Question: I have the following plot which plots quantile labels and breaks. This is currently done manually.
'''
library(tidyverse)
mtcars %>%
as_tibble() %>%
ggplot(aes(y = mpg, x = hp, color = factor(cyl))) +
geom_point() +
theme(panel.grid.major = element_blank(),
panel.grid.minor = element_blank(),
panel.border = element_blank(),
panel.background = element_blank()) +
scale_y_continuous(labels = as.numeric(quantile(mtcars$mpg)),
breaks = as.numeric(quantile(mtcars$mpg))) +
scale_x_continuous(labels = as.numeric(quantile(mtcars$hp)),
breaks = as.numeric(quantile(mtcars$hp)))
'''

Created on 2018-08-28 by the <URL>.
I would like to make a function which does this with any dataset. This was one attempt
'''
scale_y_quantile <- function(y){
ggplot2::scale_y_continuous(labels = as.numeric(quantile(y)))
}
'''
I then tried to use it as follows.
'''
mtcars %>%
as_tibble() %>%
ggplot(aes(y = mpg, x = hp, color = factor(cyl))) +
geom_point() +
theme(panel.grid.major = element_blank(),
panel.grid.minor = element_blank(),
panel.border = element_blank(),
panel.background = element_blank()) +
scale_y_quantile()
but I get the following error
'''
> Error in quantile(y) : object 'y' not found
The problem is I don't know how to access the data that is passed to 'aes()'.
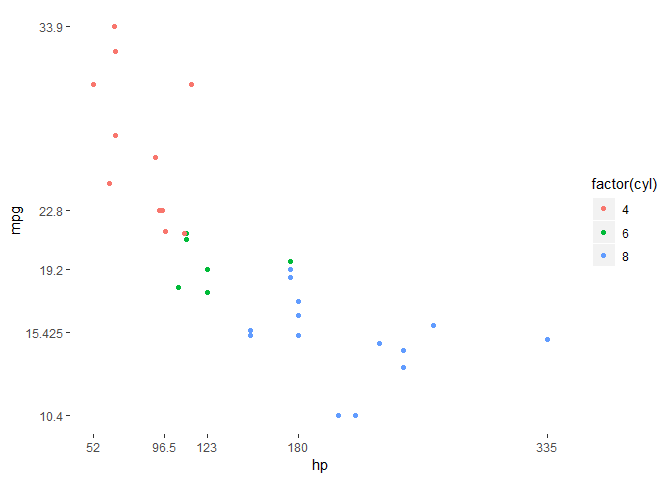
Answer: I'm sure this can still be optimised but here is a start:
1. Define a function quantile_breaks to return the breaks based on quantile(val) # Define function for quantile breaks based on val
quantile_breaks <- function(val, prob) {
function(x) as.numeric(quantile(val, prob))
}
2. Define the transformation function with scales::trans_new with breaks defined by quantile_breaks. quantile_trans <- function(val, prob) {
scales::trans_new(
name = "quantile",
transform = function(x) x,
inverse = function(x) x,
breaks = quantile_breaks(val, prob))
}
3. Define 2 new scale_*_quantile position scales. scale_x_quantile <- function(val, prob = seq(0, 1, 0.25), ...) {
scale_x_continuous(..., trans = quantile_trans(val, prob))
}
scale_y_quantile <- function(val, prob = seq(0, 1, 0.25), ...) {
scale_y_continuous(..., trans = quantile_trans(val, prob))
}
Let's test on 'mtcars':
'''
mtcars %>%
ggplot(aes(hp, mpg, colour = factor(cyl))) +
geom_point() +
scale_x_quantile(mtcars$hp) +
scale_y_quantile(mtcars$mpg)
'''
<URL>
You can also change the quantiles that you want to show, e.g. to show all 20% (rather than the default 25% quartiles) you can do
'''
mtcars %>%
ggplot(aes(hp, mpg, colour = factor(cyl))) +
geom_point() +
scale_x_quantile(mtcars$hp, prob = seq(0, 1, 0.2)) +
scale_y_quantile(mtcars$mpg, prob = seq(0, 1, 0.2))
'''
<URL>